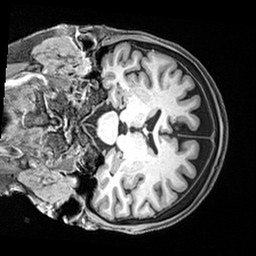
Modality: T1w
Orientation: coronal
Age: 73
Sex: female
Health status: healthy
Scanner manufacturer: siemens
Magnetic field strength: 3 T
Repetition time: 2.4 s
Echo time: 0.00217 s